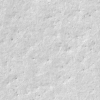
Label: not_dusty